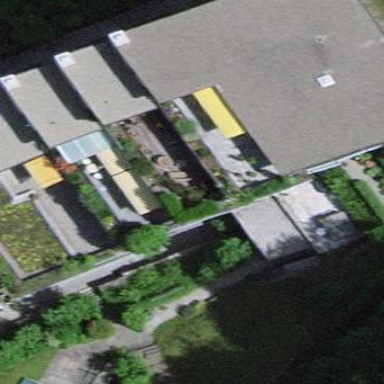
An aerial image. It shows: Image showing building with apartments.